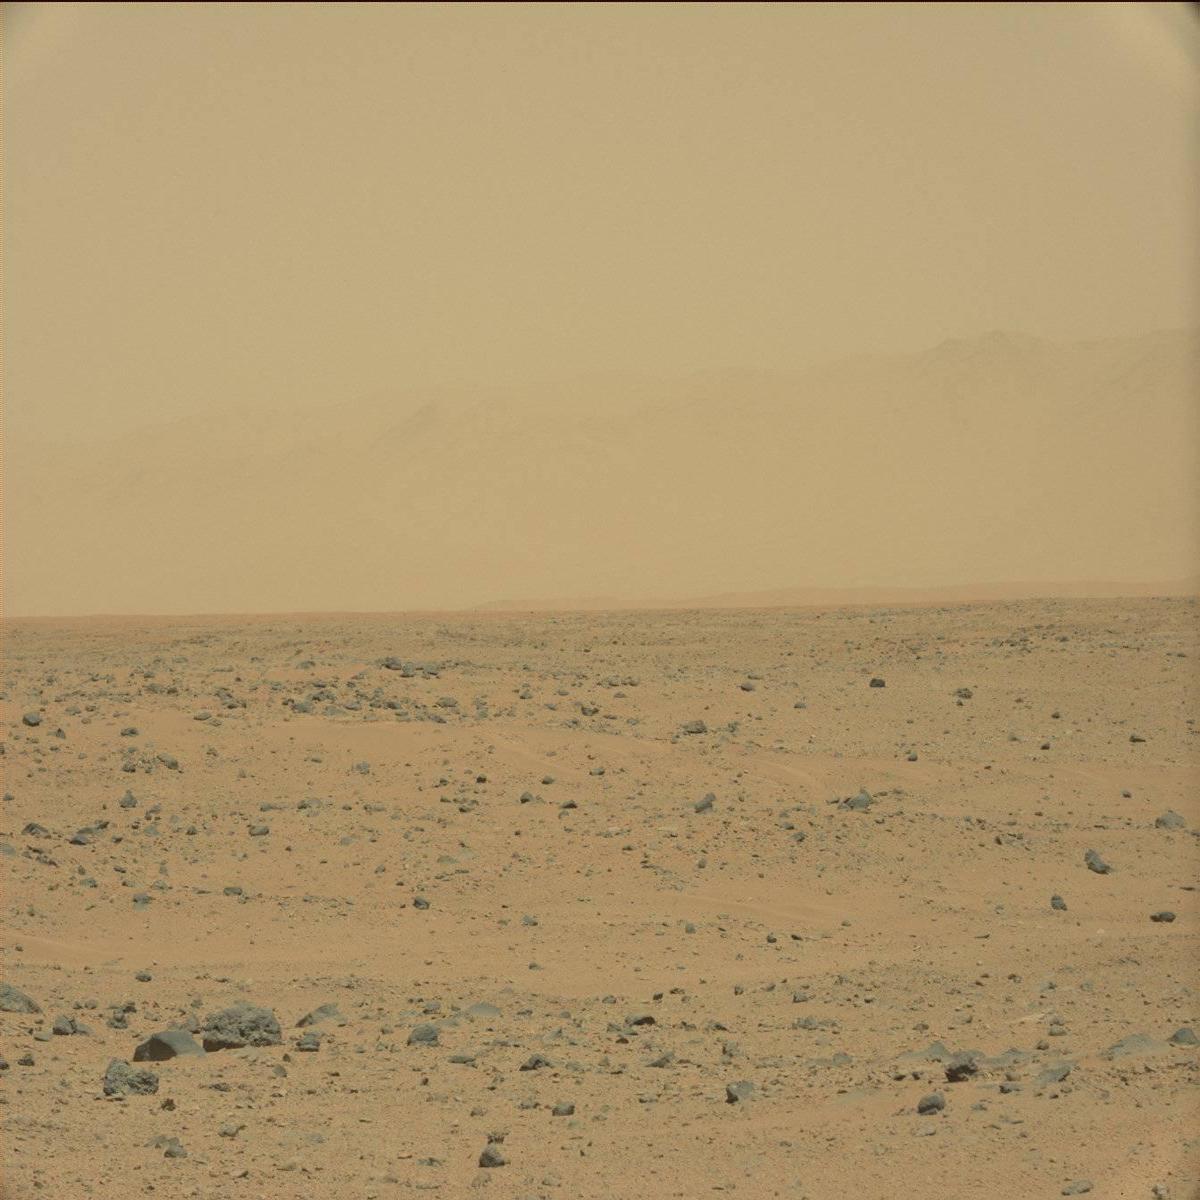
Terrain classes present: Bedrock, Ridge, Rock, Sand / Soil, Sky